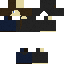
A male human skin with dark skin, wearing brown long hair dressed in a blue hoodie and black pants, featuring a closed mouth.